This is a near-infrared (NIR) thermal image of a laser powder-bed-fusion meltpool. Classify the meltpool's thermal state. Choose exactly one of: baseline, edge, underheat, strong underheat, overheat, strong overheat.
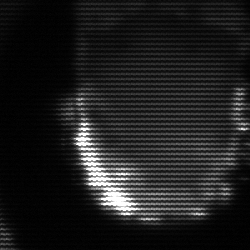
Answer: baseline